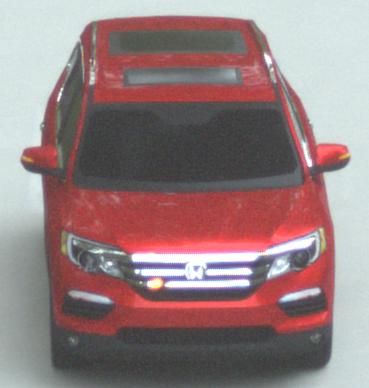
Make: Honda
Model: Pilot
Detailed model: 3
Model produced from: 2015
Model produced until: 2022
Doors: 5
Color: red
Road condition: dry road
Daytime: morning or afternoon
Contrast: low contrast